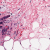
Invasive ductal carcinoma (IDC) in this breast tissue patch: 0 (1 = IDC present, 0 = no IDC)